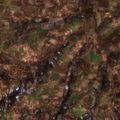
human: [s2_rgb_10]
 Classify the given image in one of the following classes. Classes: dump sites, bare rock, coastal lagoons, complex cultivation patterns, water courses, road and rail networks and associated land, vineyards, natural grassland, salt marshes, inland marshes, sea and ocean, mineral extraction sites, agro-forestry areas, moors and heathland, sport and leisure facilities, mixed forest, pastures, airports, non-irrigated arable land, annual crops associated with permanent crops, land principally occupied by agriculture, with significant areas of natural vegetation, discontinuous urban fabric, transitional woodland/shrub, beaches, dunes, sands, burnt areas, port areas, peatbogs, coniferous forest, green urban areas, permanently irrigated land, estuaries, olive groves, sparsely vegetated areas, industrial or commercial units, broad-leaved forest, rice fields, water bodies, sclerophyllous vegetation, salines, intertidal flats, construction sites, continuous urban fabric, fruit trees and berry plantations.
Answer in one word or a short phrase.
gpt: complex cultivation patterns, land principally occupied by agriculture, with significant areas of natural vegetation